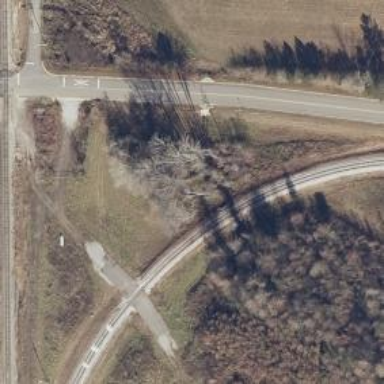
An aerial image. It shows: Rail spur service.